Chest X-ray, PA view. Patient: 23 years old, sex M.
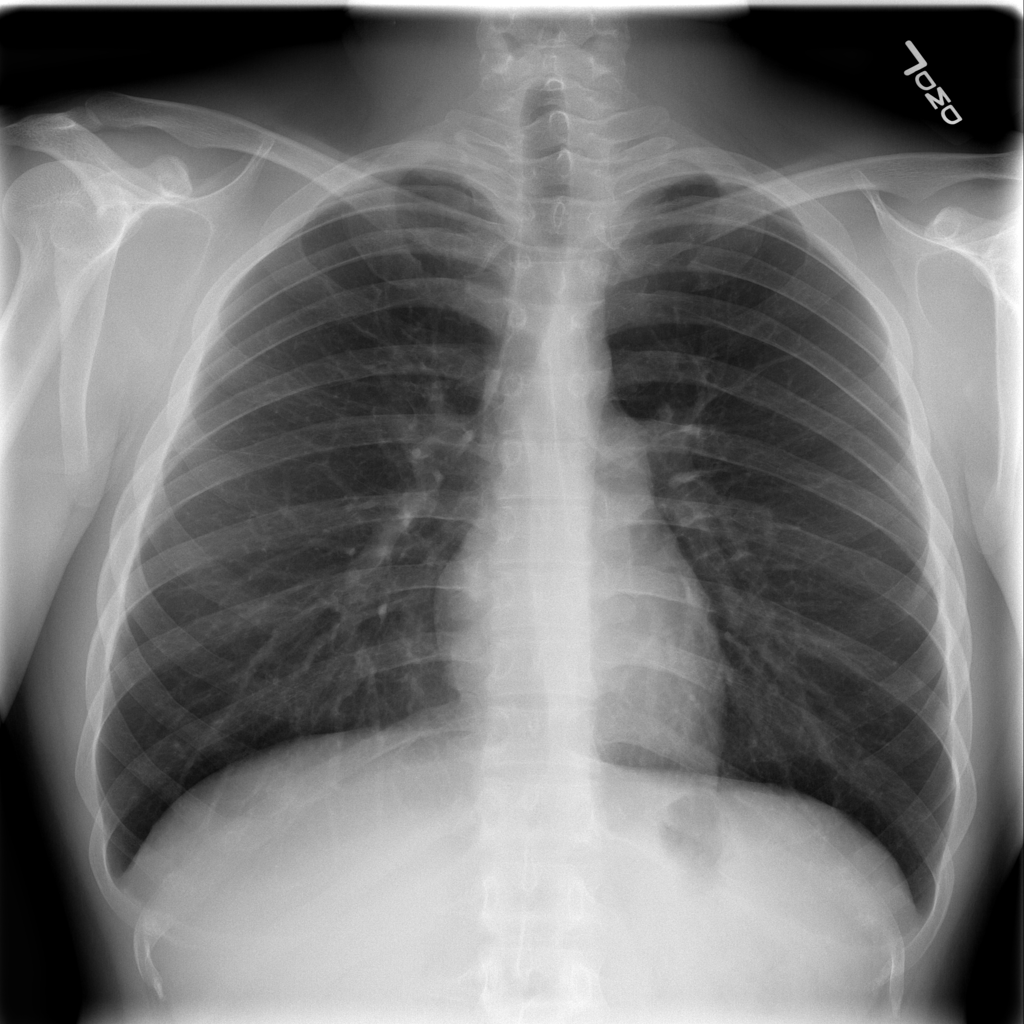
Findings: No Finding